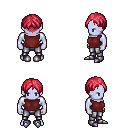
a pixel art fantasy rpg character, male body template, dark elf, purple skin, maroon sleeveless shirt, metal pants, ruby red parted hairstyle, metal boots, four views (front, back, left, right), 2x2 character sprite sheet, small pixel art, hard edges, no anti-aliasing